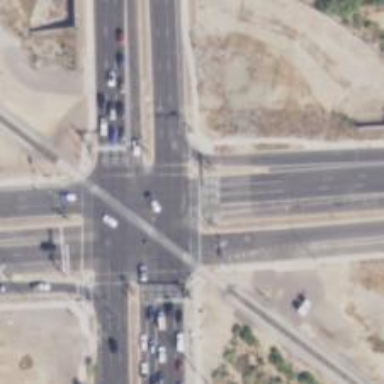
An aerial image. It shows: Crossing on the road.